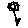
Label: flower